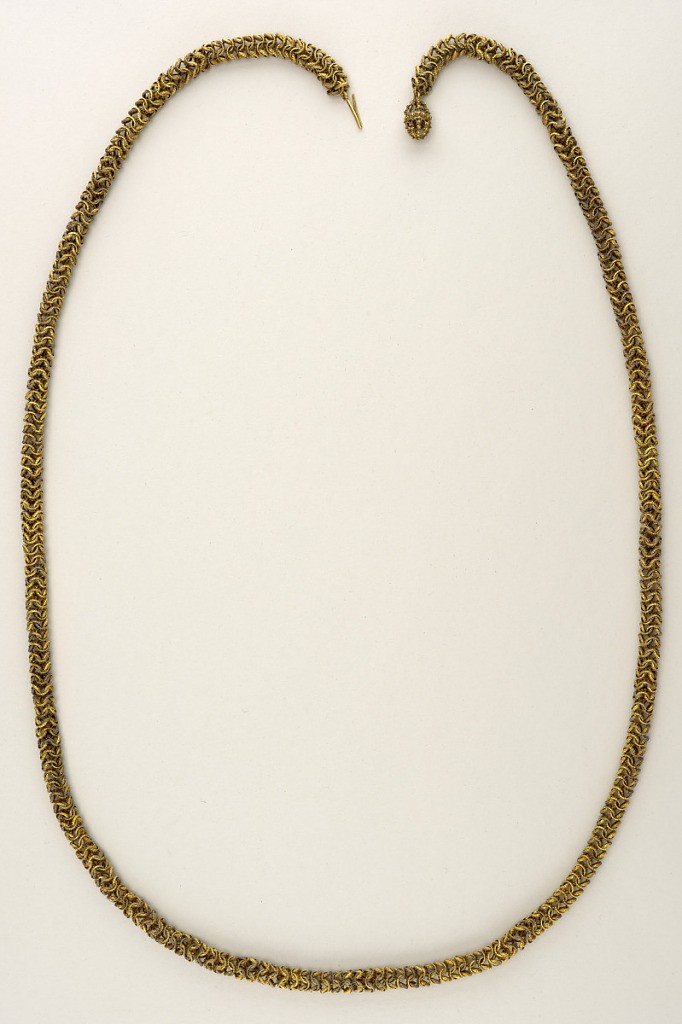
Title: Neck chain
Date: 19th century
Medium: Gilt metal
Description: Neck chain of gilt metal consisting of numerous links of varying widths attached to one another in complicated but repeated pattern.